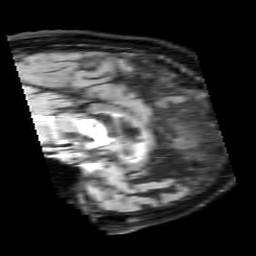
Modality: FLAIR
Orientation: sagittal
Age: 74
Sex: male
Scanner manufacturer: siemens
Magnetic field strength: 3 T
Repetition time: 9 s
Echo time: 0.099 s